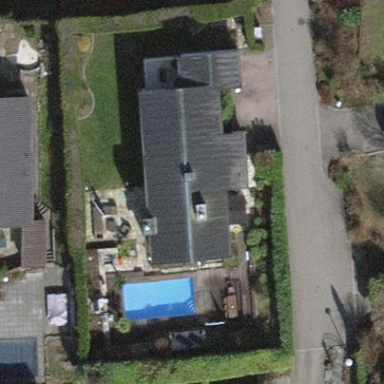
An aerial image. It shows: Detached building.